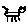
Label: cat